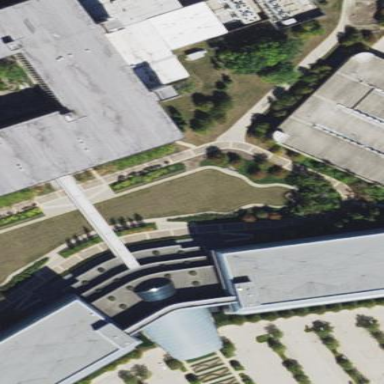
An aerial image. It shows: Office building.